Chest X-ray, PA view. Patient: 30 years old, sex F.
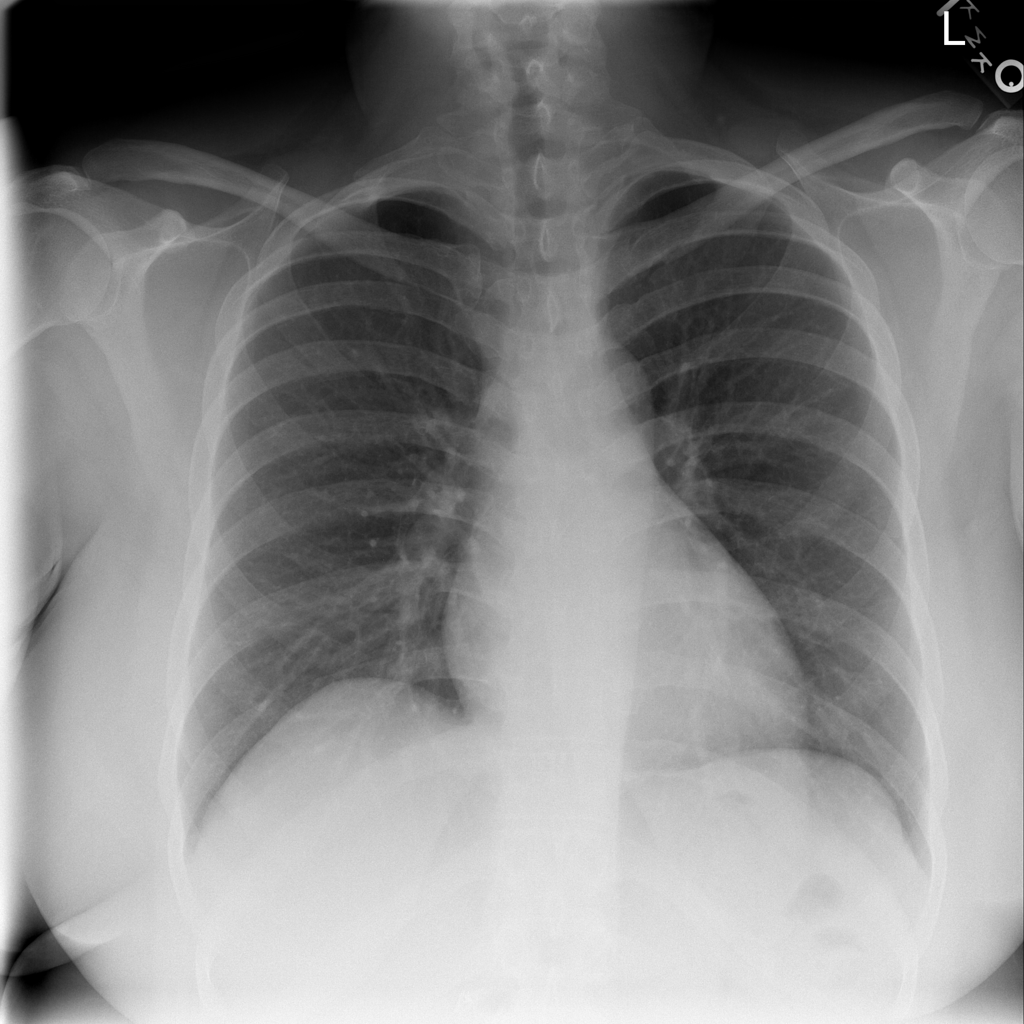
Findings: No Finding